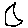
Label: moon